Field crop: tomato
Growth stage: 2
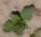
Species: solanum